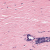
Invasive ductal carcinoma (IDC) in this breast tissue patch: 0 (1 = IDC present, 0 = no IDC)